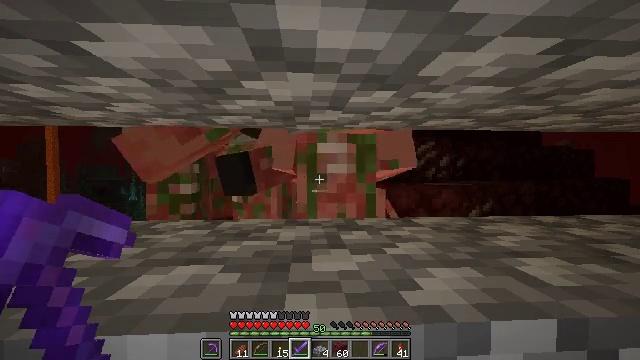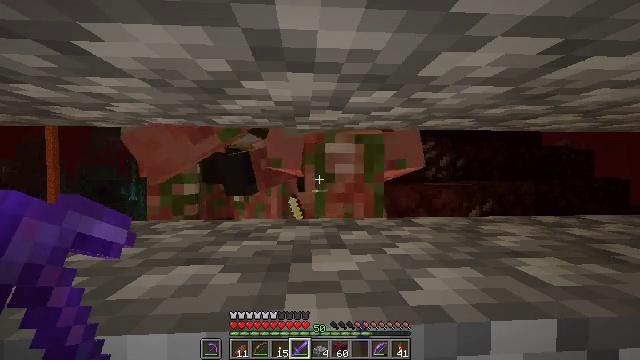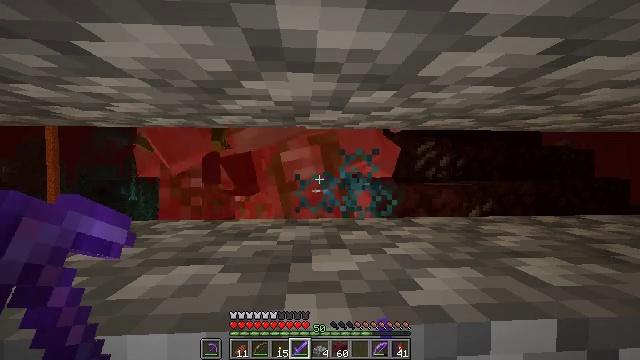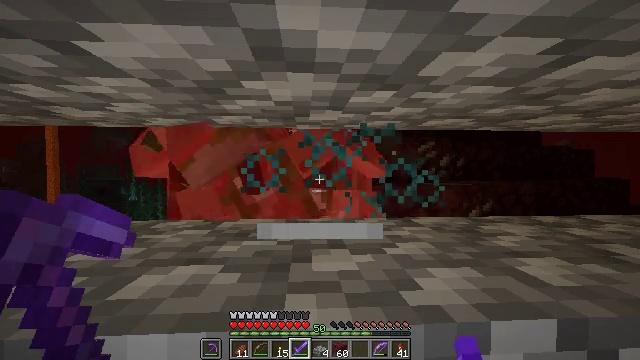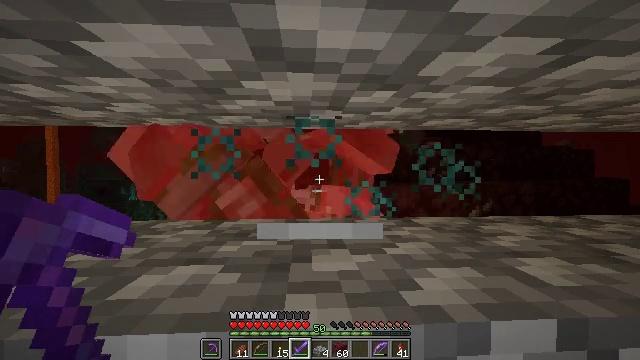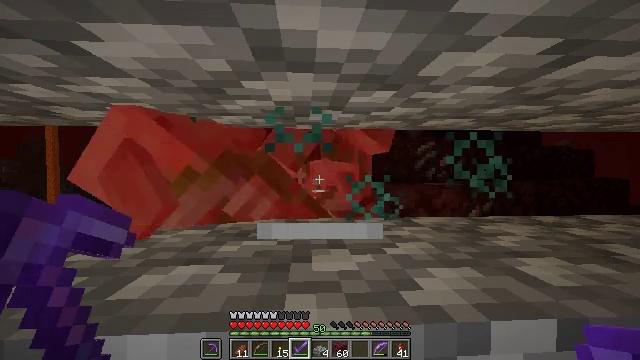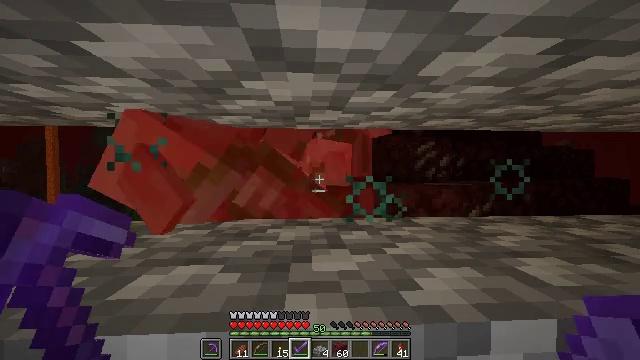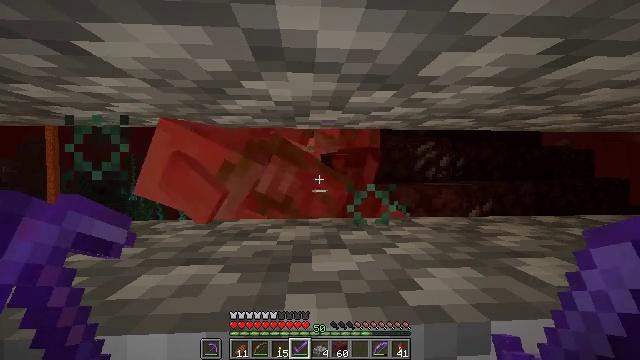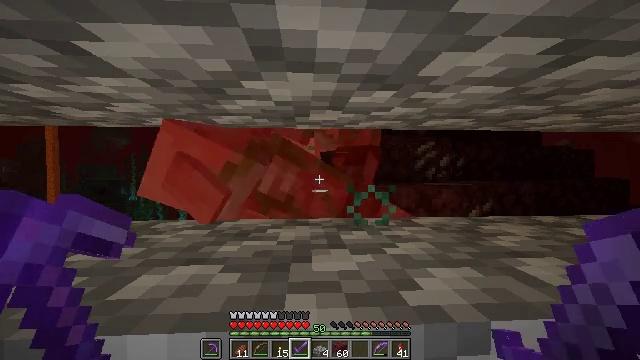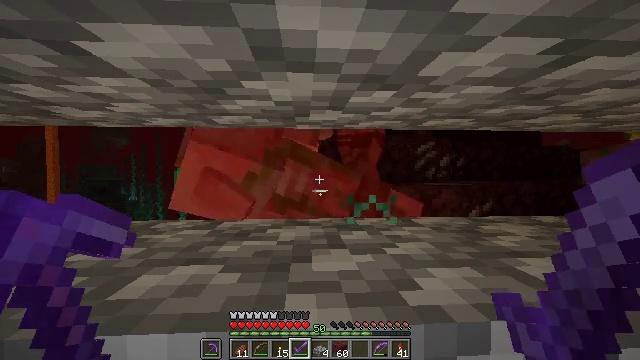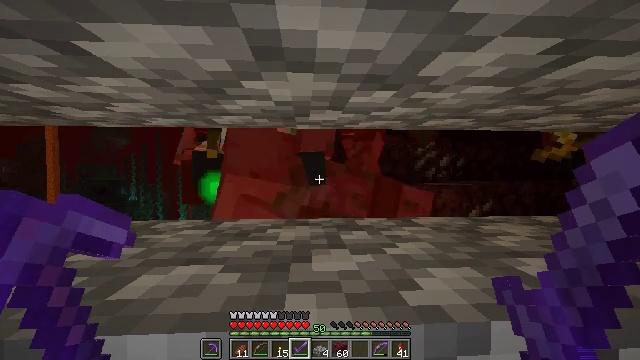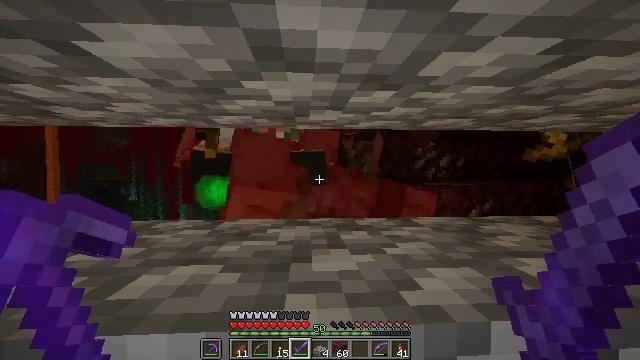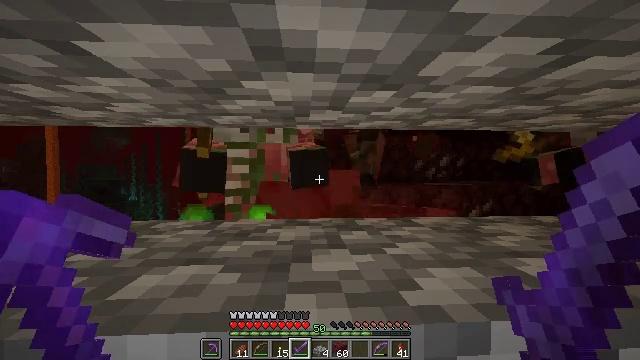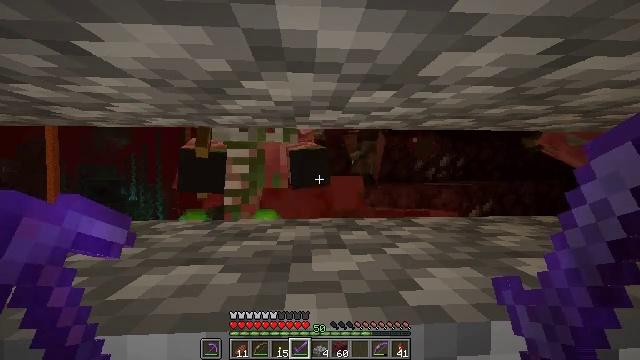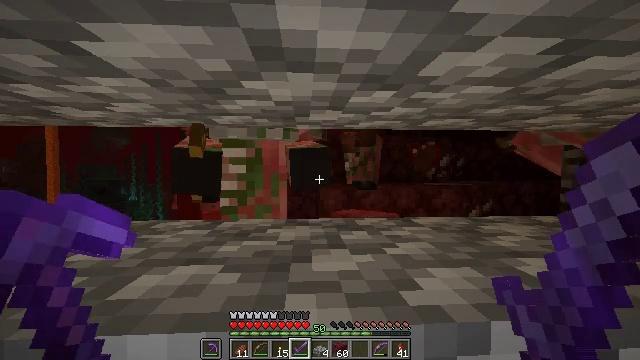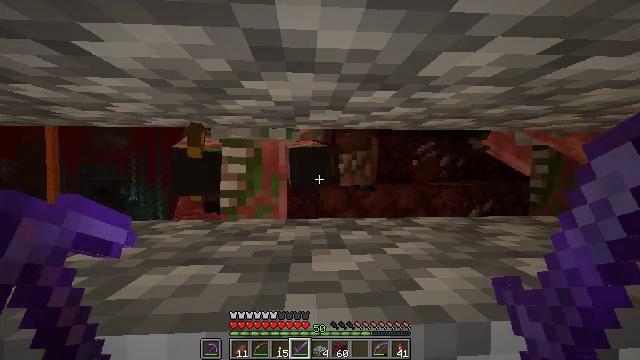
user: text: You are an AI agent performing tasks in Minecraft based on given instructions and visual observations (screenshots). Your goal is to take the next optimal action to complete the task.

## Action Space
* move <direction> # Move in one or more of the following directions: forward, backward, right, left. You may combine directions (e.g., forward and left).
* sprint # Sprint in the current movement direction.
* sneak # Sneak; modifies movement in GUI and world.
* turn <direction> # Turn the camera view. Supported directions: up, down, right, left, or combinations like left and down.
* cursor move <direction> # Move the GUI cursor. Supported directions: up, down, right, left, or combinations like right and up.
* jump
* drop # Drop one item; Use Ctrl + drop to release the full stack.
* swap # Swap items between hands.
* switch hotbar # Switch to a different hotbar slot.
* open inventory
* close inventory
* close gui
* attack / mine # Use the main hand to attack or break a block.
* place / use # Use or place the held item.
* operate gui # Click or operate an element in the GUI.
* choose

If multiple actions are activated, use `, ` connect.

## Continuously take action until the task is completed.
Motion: motion action
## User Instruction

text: Face a hostile mob.
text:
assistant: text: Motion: no_op
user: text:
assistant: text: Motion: no_op
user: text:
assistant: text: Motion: no_op
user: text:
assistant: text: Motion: no_op
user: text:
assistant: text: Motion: no_op
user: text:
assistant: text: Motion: no_op
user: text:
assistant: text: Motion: no_op
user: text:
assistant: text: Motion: no_op
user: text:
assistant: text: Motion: no_op
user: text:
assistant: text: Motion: no_op
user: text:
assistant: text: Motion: no_op
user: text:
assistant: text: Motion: no_op
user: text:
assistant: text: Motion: no_op
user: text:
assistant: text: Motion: no_op
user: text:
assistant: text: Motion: no_op
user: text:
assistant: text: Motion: no_op
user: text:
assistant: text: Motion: no_op
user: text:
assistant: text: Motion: no_op
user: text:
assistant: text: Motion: no_op
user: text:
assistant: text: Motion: no_op
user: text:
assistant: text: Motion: no_op
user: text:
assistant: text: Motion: no_op
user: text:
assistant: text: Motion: no_op
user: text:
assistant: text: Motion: no_op
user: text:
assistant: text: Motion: no_op
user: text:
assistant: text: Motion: no_op
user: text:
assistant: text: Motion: no_op
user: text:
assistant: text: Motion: no_op
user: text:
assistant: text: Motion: no_op
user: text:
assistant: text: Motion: no_op